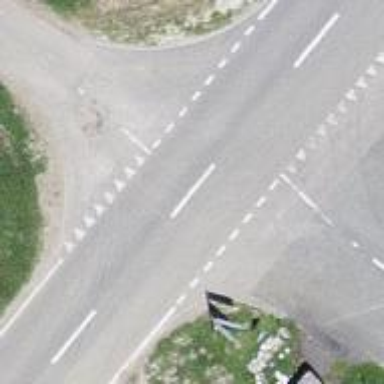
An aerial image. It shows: Secondary road.